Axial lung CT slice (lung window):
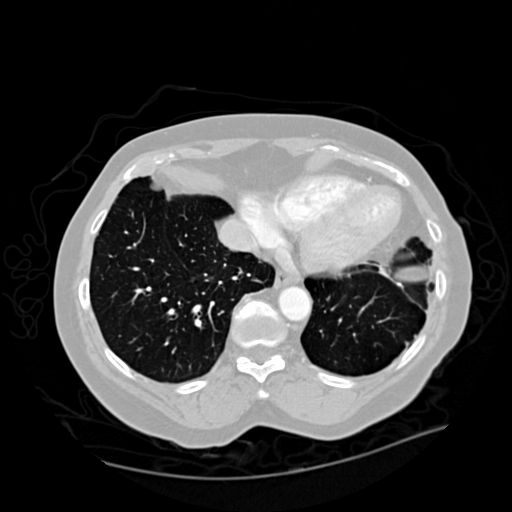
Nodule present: no